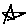
Label: star